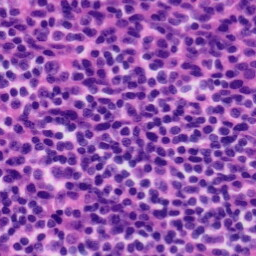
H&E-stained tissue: Tonsil